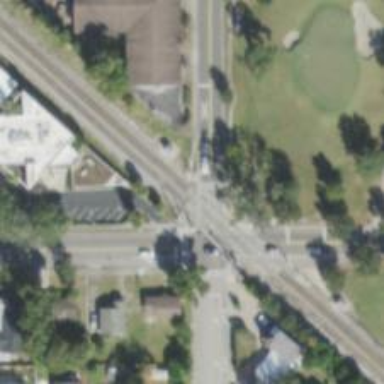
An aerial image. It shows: Railway crossing.